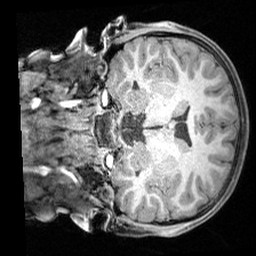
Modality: T1w
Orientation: coronal
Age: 9
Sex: male
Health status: ill
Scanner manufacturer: siemens
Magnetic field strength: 3 T
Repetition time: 1.6 s
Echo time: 0.00179 s